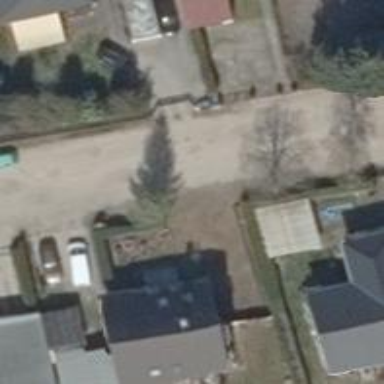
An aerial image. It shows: Residential road with compacted surface.